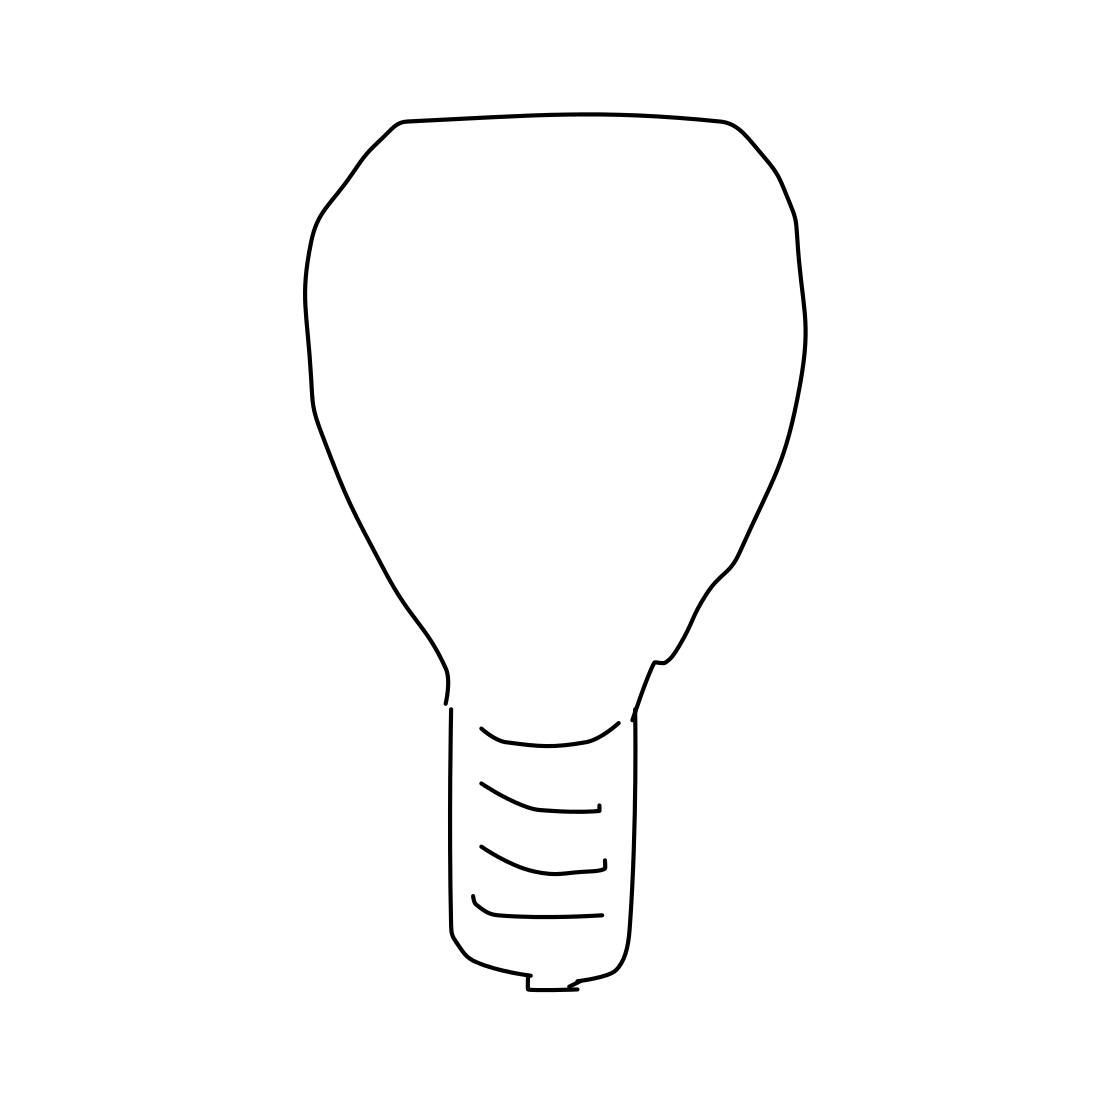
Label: lightbulb